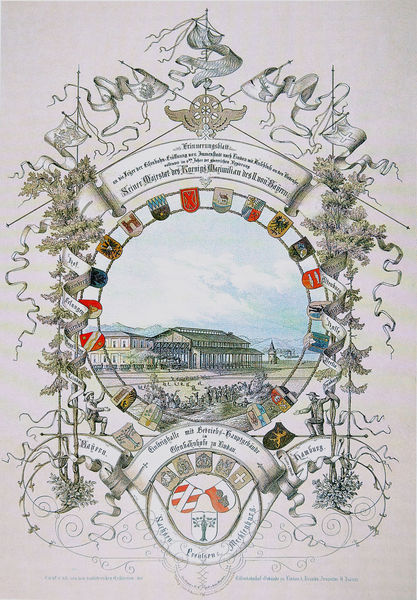
Titel: Einsteighalle mit Betriebshauptgebäude im Bahnhof Lindau
Künstler: Anton Harrer
Standort: Lindau
Institution: Stadtmuseum
Schlagwörter: blau, himmel, laub, mann, weiß, wolken, aquarell, gelb, grün, landschaft, menschen, ocker, stadt, bunt, schwarz, säule, säulen, zeichnung, dach, gebäude, haus, rot, wolke, beige, muster, ornament, rahmen, bild, wind, blatt, kreis, rund, schuppen, turm, ranken, deutschland, hellblau, himmelblau, schrift, ansicht, fahnen, fassade, fahne, flagge, berge, farben, gebirge, grafik, berglandschaft, hof, platz, pilaster, rad, flattern, steg, wehen, wein, detail, symmetrie, verzierung, bayern, kreuz, alpen, druck, stich, illustration, militär, bürger, rennen, plakat, bahnhof, koloriert, topografie, allegorie, armee, wimpel, wappen, karte, fisch, schnörkel, gut, pferderennen, fichten, lanzen, tempel, kränze, flaggen, postkarte, bänder, erinnerung, jubiläum, einweihung, verzierungen, preussen, verein, kaserne, rahmenr, und, andenken, grichisch, maximilian, länder, schriftrollen, bundesländer, hhimmel, imprese, schützenfest, schützenverein, standarten, weissblau, hamburg, schriftband, eichenlaub, gemeinschaft, vignette, deutsches reich, wappenkranz, gedenkblatt, logo, nationalstolz, fahnen flagge, rheinbund, landeswappen